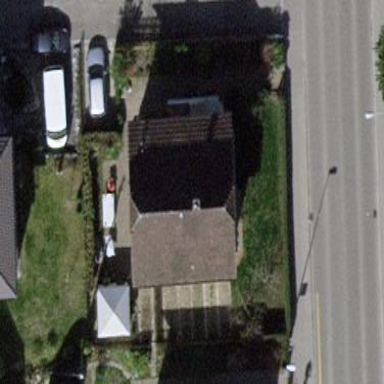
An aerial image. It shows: Pitched roof building.